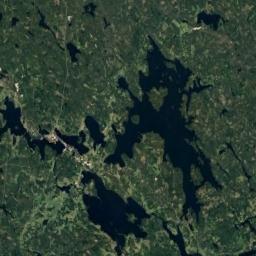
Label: lake